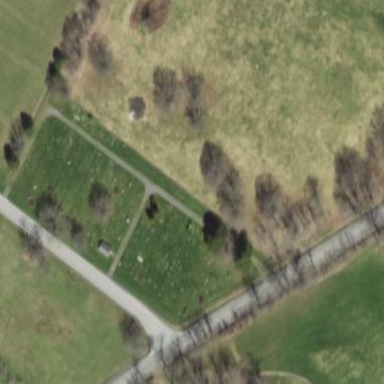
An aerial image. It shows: Cemetery.